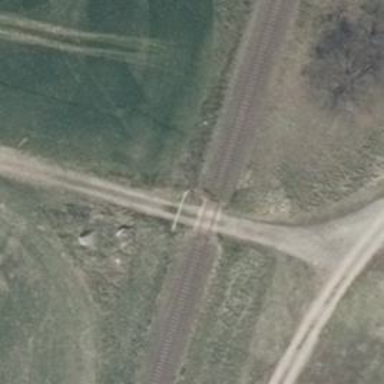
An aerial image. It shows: Level crossing along the railway.